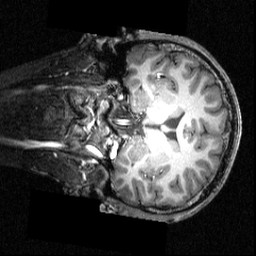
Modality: T1w
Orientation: coronal
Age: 18
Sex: male
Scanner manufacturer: siemens
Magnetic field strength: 3.951 T
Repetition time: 1.5 s
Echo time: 0.00335 s